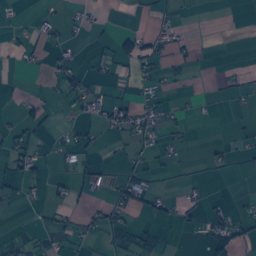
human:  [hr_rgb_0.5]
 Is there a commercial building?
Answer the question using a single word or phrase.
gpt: yes

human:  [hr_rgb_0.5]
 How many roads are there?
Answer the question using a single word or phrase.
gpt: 132

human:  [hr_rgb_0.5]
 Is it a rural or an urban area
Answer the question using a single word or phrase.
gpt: urban

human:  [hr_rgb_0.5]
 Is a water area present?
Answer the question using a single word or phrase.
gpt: yes

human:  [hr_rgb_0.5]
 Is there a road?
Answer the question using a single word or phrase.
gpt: yes

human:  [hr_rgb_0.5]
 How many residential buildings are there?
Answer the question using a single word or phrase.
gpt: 614

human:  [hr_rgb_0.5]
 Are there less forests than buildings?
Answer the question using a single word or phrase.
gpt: yes

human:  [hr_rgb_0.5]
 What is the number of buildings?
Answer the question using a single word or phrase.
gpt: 633

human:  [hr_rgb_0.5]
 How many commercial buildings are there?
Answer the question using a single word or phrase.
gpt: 9

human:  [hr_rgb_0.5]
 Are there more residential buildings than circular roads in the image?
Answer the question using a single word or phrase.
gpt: yes

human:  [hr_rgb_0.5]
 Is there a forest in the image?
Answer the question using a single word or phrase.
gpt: yes

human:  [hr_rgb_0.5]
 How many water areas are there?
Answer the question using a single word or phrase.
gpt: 22

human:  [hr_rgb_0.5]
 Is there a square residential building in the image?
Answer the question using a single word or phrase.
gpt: yes

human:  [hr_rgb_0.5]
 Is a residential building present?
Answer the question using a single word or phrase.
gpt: yes

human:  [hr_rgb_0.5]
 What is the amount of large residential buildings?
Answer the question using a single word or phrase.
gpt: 2

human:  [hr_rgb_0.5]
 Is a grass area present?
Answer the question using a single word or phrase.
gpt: yes

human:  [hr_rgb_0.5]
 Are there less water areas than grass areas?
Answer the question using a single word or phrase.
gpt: yes

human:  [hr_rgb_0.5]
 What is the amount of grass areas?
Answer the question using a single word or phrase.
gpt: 176

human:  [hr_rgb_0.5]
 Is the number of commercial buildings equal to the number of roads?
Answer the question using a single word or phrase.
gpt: no

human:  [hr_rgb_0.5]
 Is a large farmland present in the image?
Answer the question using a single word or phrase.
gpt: yes

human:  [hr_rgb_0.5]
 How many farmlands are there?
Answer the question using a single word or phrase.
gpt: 95

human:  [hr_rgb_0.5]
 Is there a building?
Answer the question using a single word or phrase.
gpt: yes

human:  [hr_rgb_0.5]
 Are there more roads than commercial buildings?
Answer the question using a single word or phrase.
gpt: yes

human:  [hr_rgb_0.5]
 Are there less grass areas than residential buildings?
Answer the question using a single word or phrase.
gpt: yes

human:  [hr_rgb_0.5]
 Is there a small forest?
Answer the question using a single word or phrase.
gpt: yes

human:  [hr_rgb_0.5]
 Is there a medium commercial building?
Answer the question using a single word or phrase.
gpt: no

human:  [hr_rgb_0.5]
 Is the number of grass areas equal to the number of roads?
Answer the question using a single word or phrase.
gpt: no

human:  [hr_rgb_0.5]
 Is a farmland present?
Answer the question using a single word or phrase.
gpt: yes

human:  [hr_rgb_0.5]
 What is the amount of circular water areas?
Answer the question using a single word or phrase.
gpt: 4

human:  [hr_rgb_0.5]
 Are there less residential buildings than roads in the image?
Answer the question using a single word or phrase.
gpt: no

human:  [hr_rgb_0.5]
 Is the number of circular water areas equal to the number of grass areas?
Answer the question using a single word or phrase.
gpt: no

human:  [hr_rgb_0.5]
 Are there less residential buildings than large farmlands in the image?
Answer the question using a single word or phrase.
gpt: no

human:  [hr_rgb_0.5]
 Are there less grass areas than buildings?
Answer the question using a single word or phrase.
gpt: yes

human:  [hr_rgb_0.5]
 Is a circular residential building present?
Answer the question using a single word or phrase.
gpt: yes

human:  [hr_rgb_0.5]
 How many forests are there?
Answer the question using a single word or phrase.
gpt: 43

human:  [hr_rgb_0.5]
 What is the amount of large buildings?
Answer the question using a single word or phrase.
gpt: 2

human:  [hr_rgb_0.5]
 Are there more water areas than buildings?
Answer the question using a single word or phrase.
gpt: no

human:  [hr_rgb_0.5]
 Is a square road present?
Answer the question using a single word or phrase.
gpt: no

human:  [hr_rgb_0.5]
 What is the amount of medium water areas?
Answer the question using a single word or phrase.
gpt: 8

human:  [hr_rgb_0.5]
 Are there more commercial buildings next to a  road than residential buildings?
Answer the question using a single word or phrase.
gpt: no

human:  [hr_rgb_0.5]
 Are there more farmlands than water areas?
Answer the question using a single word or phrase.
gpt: yes

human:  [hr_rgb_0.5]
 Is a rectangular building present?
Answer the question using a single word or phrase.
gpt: yes

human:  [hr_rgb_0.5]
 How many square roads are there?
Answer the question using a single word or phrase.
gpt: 0

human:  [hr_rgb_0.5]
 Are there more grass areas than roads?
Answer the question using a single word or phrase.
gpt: yes

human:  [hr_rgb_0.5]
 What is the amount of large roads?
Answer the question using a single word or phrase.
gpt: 0

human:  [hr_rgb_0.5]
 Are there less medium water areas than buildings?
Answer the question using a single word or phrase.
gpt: yes

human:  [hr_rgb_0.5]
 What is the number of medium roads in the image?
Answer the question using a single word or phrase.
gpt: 0

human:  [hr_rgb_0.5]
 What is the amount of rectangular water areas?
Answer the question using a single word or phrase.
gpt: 6

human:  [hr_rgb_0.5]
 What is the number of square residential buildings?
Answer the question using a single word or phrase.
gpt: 10

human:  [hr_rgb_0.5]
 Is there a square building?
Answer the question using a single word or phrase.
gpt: yes

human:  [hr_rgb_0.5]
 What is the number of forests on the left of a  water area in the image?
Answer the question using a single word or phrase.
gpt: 43

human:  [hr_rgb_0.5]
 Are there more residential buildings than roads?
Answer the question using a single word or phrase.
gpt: yes

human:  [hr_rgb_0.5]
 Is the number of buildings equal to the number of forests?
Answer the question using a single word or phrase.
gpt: no

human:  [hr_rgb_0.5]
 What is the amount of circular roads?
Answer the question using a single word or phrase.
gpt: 0

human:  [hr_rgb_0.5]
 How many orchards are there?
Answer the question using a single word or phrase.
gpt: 5

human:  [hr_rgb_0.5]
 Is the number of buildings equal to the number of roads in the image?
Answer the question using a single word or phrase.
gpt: no

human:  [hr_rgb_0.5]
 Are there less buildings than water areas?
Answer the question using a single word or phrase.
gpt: no

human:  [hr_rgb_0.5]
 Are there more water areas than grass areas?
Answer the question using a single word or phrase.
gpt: no

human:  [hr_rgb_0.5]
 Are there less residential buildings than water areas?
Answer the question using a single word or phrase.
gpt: no

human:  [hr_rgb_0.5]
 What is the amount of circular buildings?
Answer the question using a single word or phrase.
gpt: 11

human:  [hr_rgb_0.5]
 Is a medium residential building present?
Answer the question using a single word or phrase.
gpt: yes

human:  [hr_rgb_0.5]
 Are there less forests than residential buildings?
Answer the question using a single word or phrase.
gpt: yes

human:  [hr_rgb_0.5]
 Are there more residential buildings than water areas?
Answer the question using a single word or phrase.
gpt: yes

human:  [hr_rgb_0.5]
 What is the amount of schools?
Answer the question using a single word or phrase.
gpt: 1